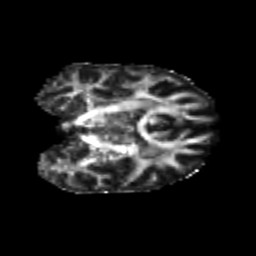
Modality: FA
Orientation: coronal
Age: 25
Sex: female
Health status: healthy
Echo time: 0.074 s